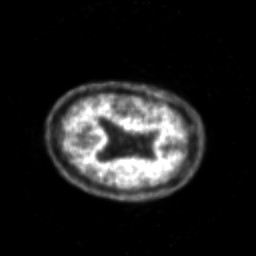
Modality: PET
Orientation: axial
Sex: male
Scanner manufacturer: siemens